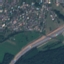
Label: Highway